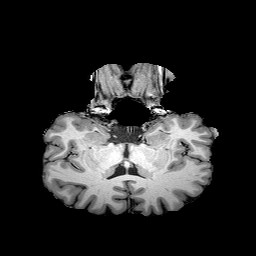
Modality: T1w
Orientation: sagittal
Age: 51
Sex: male
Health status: healthy